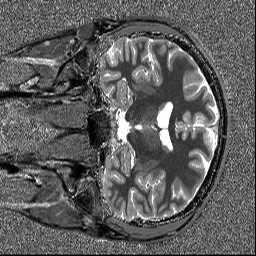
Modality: T1map
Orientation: coronal
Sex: male